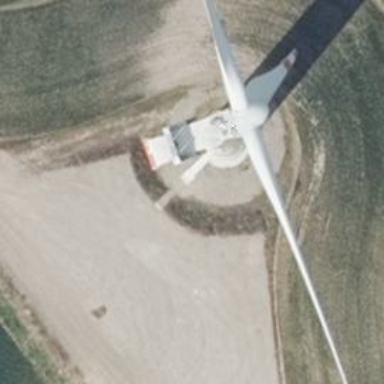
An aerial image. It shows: Wind generator powered by Vestas horizontal axis wind turbine.